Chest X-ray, AP view. Patient: 20 years old, sex F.
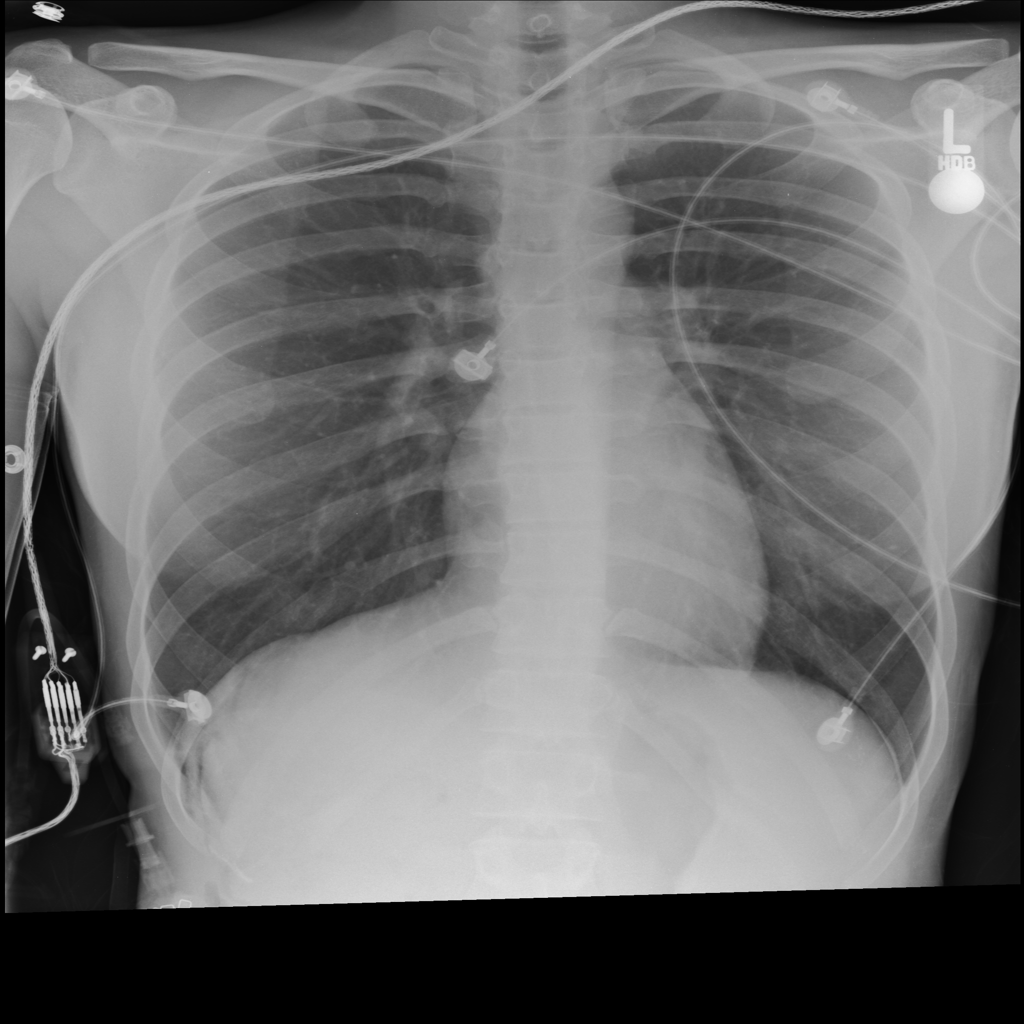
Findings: No Finding